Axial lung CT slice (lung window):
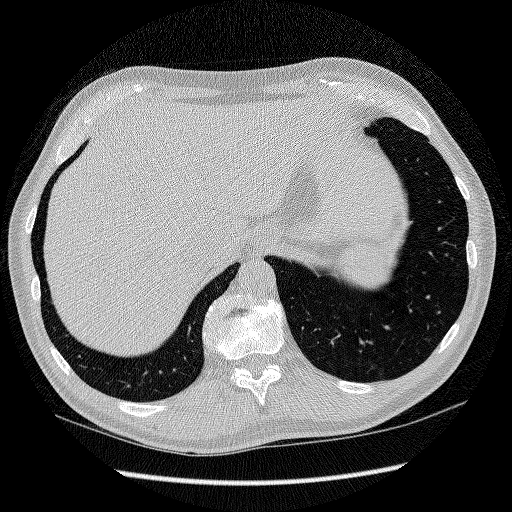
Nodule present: no